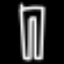
Label: pants